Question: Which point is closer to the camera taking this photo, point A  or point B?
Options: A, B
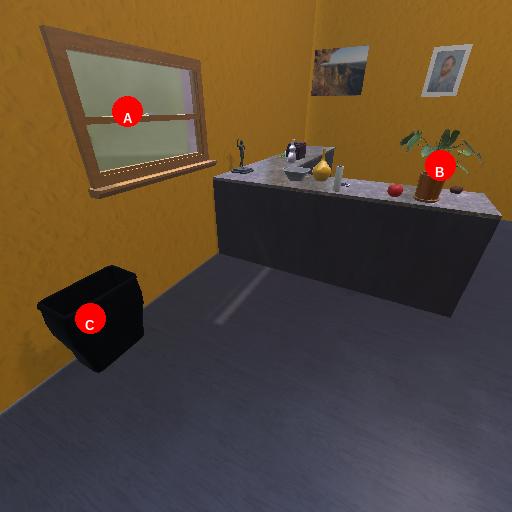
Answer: A